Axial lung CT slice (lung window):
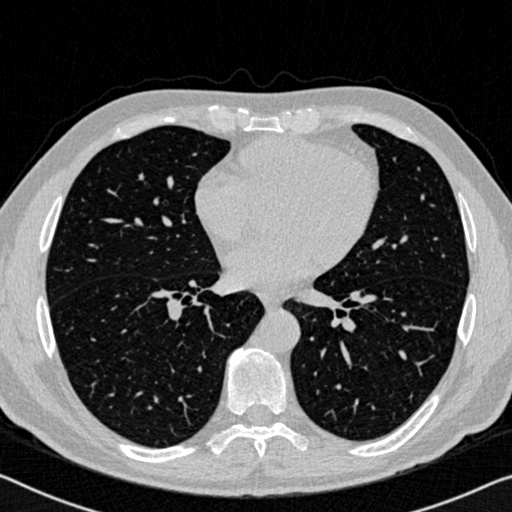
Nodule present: no